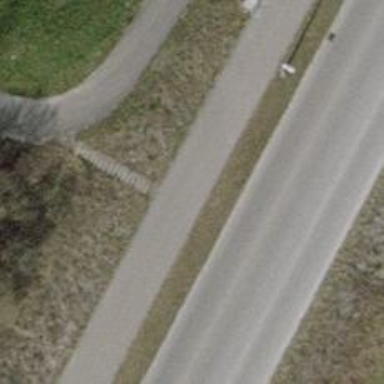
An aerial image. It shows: Cycleway.